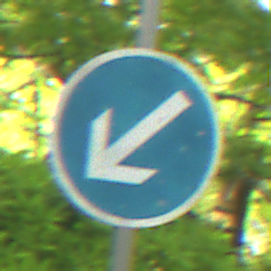
Verkehrszeichen: VorgeschriebeneVorbeifahrtLinks
Umgebung: Outdoor, RoadRail
Tageszeit: MorningAfternoon
Wetter: Clear
Licht: Natural
Jahreszeit: NotSpecified
Kontrast: LowContrast